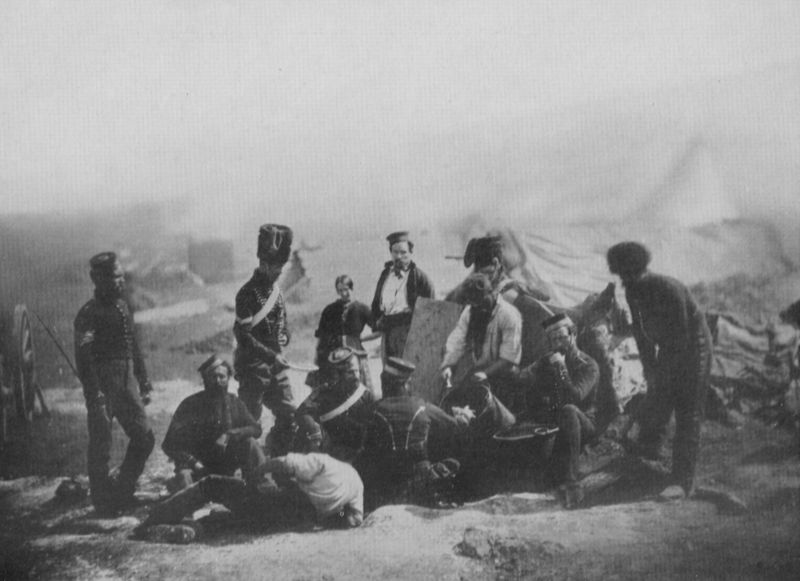
Titel: Küche der 8. Husareneinheit
Künstler: Roger Fenton
Standort: USA
Institution: Sammlung Gernsheim
Schlagwörter: berg, felsen, gruppe, himmel, kampf, mann, schatten, weiß, menschen, sitzen, frau, grau, hintergrund, hut, hüte, licht, männer, rücken, schwarz, gras, rasen, tiere, weg, haube, versammlung, bart, hemd, hose, jacke, kappe, kappen, mütze, mützen, kleidung, schüssel, stehen, stein, steine, tod, bild, gruppenportrait, erde, feld, horizont, hügel, rauch, boden, sitzend, stehend, knopf, karren, räder, schärpe, kopfbedeckung, topf, ruhe, liegen, ruhen, hemden, russland, berge, gebirge, gipfel, wüste, dunst, nebel, koppel, pause, rast, rad, wagen, wagenrad, krieg, schlacht, soldaten, essen, warten, liegend, knopfleiste, schnauzer, unscharf, flucht, foto, fotografie, photographie, posen, kanone, orient, kegel, einöde, schwarz weiss, militär, revolution, schwert, säbel, uniform, uniformen, waffen, soldat, waffe, napoleon, abzeichen, helm, orden, hauben, gruppenbild, armee, photo, karte, helme, tressen, zigarette, gefangene, wanderer, krieger, plan, zeltlager, artillerie, scherpen, fellmütze, pelzmütze, usa, pelzkappe, käppi, eimer, verletzung, fellmützen, turban, türkei, sklaven, insignien, kolonialismus, offiziere, schärpen, zelt, zelte, kessel, lager, husaren, südstaaten, weltkrieg, schälen, bärenfell, bürgerkrieg, kosaken, fellhut, feldlager, ukraine, expedition, kolonialzeit, patronengurte, dokumentarfotografie, entspannen, tartaren, ausland, ektachrom, feldphoto, gefechtspause, kanonew, 19. jahrhundert, 20. jahrhundert, 1. weltkrieg, konföderierte, union, jusaren, offoziere, emigraten